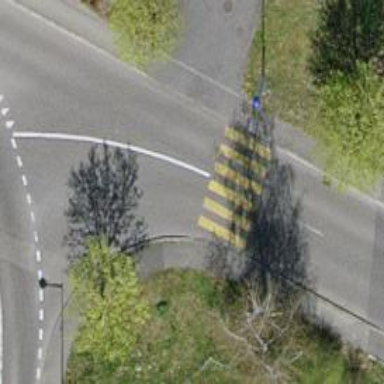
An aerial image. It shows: Service road with sidewalk alongside.